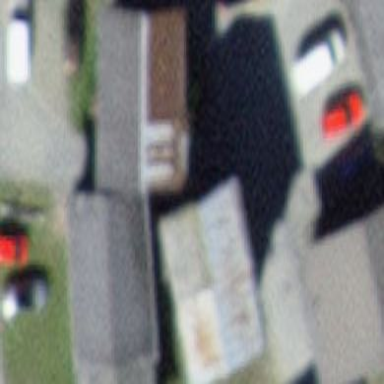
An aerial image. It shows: Simple house.